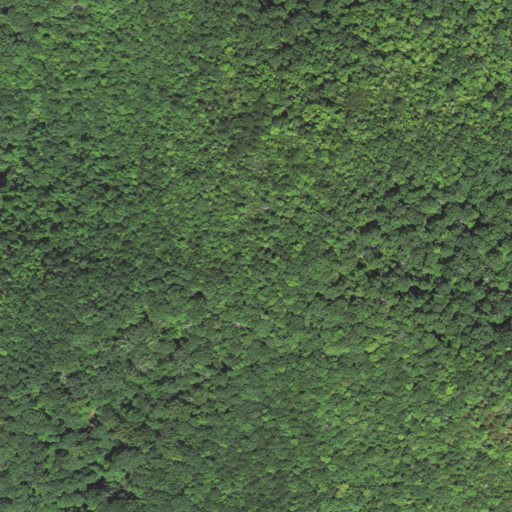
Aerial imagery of mountain in North Carolina named Laurel Knob containing mixed forest, deciduous forest, and evergreen forest